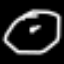
Label: clock